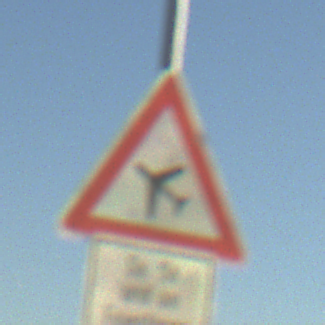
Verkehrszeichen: FlugbetriebRechts
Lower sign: ZeitangabenMitBeschraenkungAufWochentage9
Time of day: SunriseSunset
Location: Outdoor (Nature)
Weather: Clear
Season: NotSpecified
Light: Natural